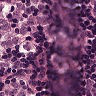
Metastatic tissue present: yes